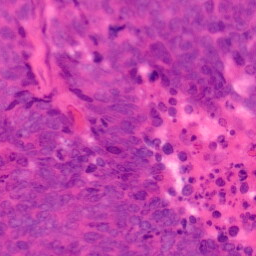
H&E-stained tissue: Colon